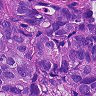
Metastatic tissue present: yes